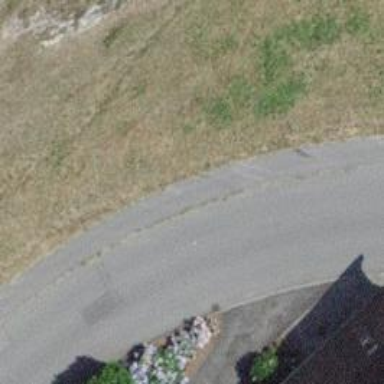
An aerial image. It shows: Sidewalk along the footway.